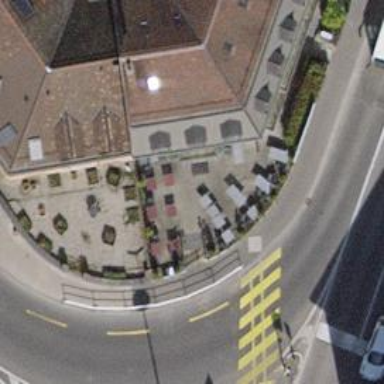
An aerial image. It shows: Restaurant.